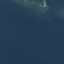
Land use / land cover: SeaLake